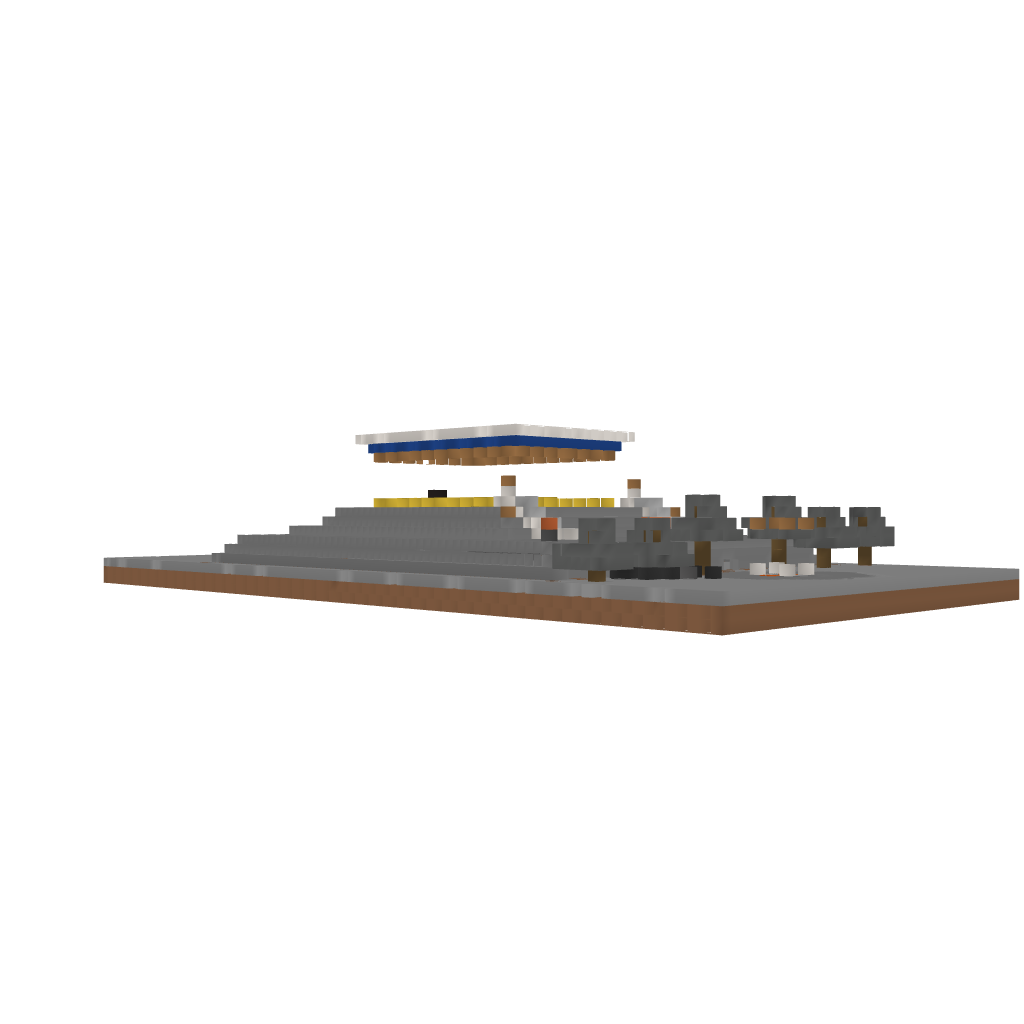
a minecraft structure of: greek temple